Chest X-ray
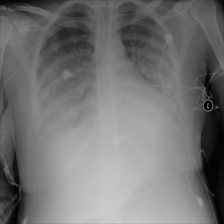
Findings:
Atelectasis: negative
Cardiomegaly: negative
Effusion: negative
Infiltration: positive
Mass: negative
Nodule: negative
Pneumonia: negative
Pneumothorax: negative
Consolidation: negative
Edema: positive
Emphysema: negative
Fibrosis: negative
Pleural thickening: negative
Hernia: negative